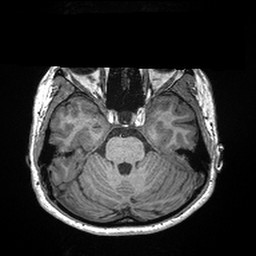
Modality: T1w
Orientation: coronal
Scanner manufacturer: siemens
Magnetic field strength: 3 T
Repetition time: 2.3 s
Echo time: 0.00298 s